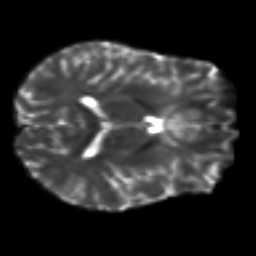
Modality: T2w
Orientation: axial
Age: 22
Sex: female
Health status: healthy
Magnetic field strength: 3 T
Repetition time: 8.4 s
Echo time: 0.0926 s